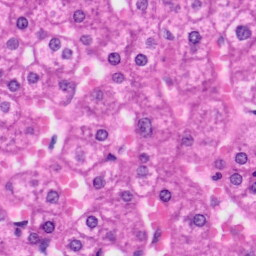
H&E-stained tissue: Liver